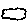
Label: cloud